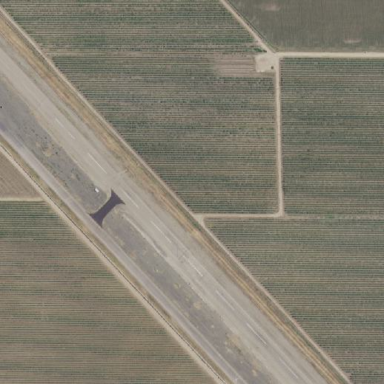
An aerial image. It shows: Asphalt runway at the airport area.